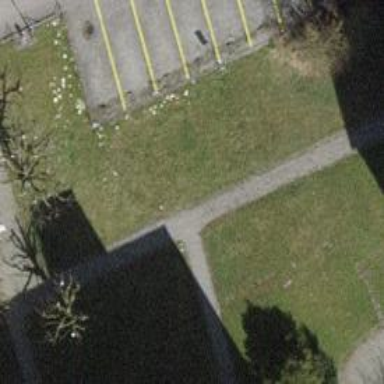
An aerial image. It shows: Paved footway.